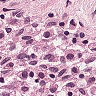
Metastatic tissue present: yes